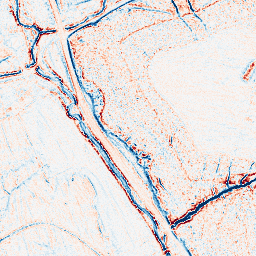
Category: edge_preserving
Decomposition family: anisotropic_diffusion
Decomposition parameters: iterations: 5
kappa: 30
gamma: 0.2
Upsampling method: bicubic_16x
Upsampling parameters: scale: 16
Upsampling scale: 16